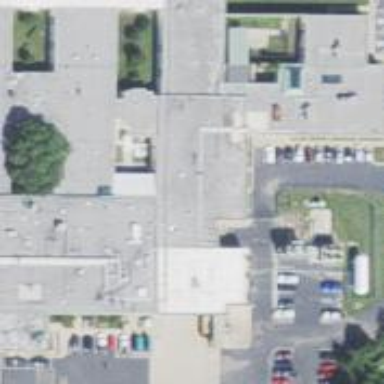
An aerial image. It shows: Hospital offering healthcare services.